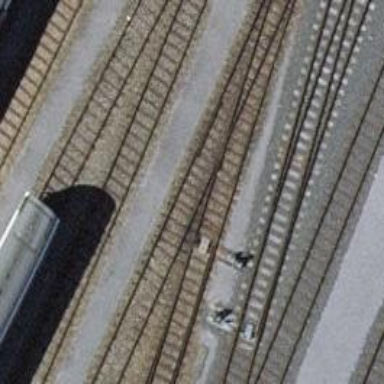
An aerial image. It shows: Railway switch.